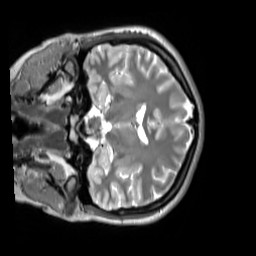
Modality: T2w
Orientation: coronal
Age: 26
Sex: female
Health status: ill
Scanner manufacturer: siemens
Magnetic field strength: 3 T
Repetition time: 2.8 s
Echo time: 0.326 s